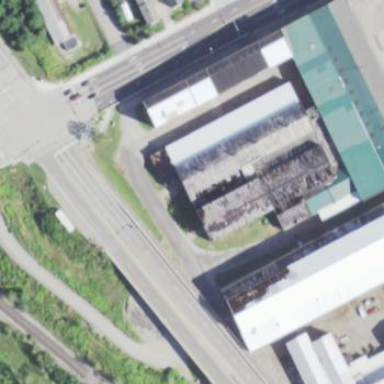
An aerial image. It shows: Warehouse building.